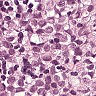
Metastatic tissue present: yes